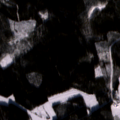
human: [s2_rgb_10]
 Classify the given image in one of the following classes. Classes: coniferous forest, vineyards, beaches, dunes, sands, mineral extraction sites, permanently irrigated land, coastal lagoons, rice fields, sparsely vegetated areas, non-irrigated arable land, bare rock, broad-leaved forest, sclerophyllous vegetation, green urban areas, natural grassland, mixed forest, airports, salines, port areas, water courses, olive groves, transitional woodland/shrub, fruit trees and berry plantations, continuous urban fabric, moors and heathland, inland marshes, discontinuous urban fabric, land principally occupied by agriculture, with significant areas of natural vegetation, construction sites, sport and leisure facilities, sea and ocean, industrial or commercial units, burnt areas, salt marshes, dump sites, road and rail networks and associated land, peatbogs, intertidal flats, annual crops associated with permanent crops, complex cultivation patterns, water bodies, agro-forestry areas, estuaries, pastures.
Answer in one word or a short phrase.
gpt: coniferous forest, mixed forest, transitional woodland/shrub